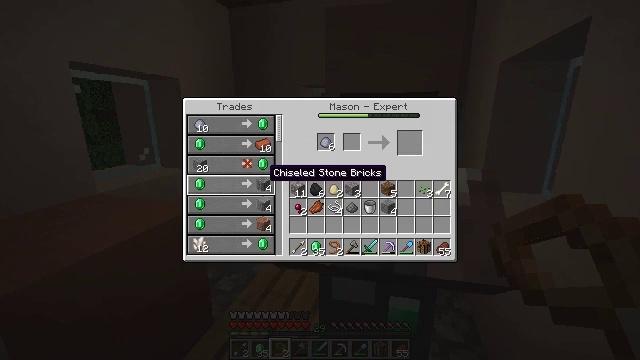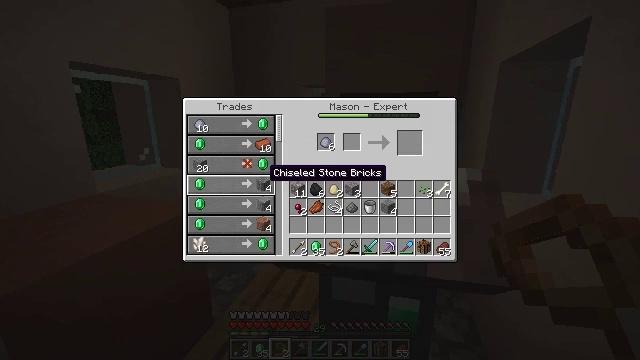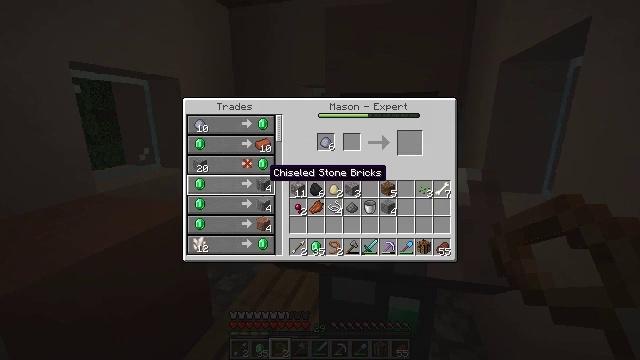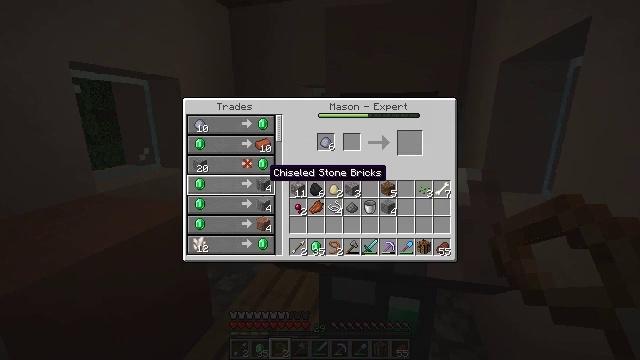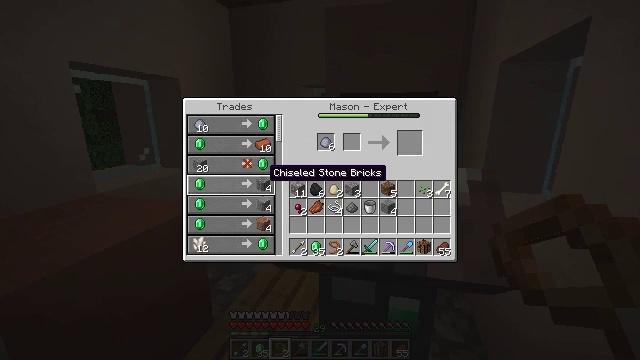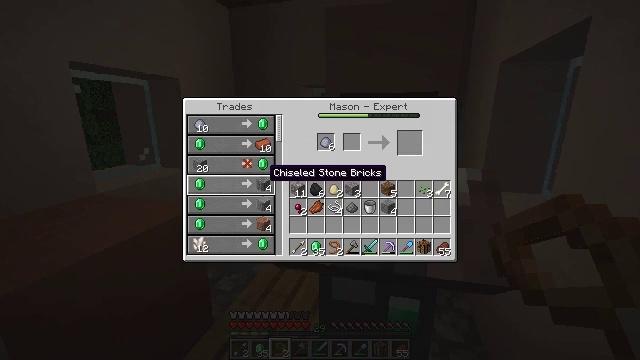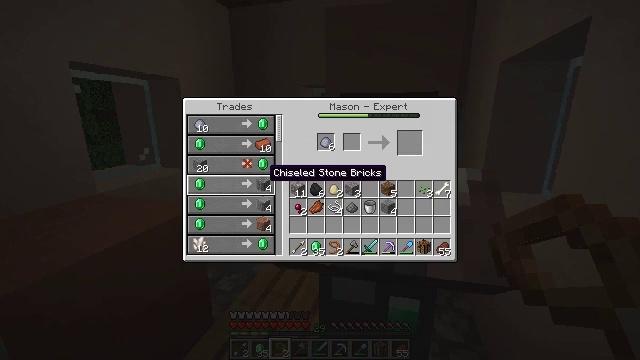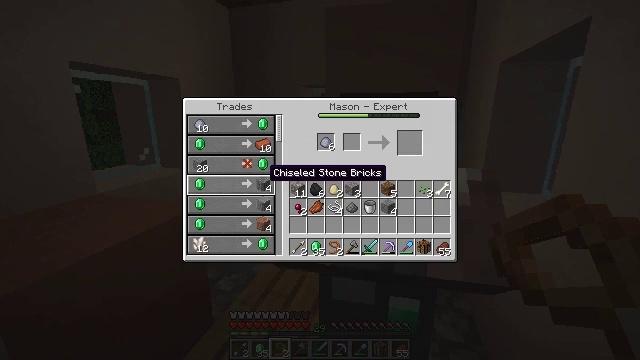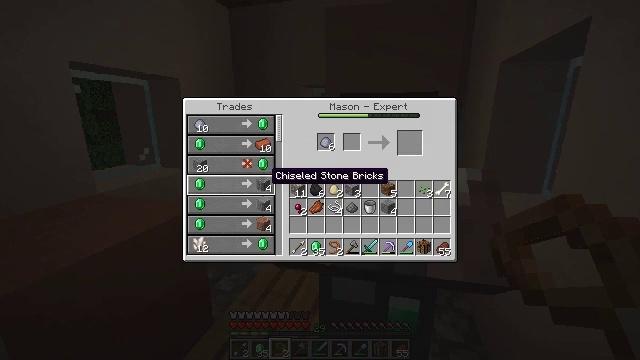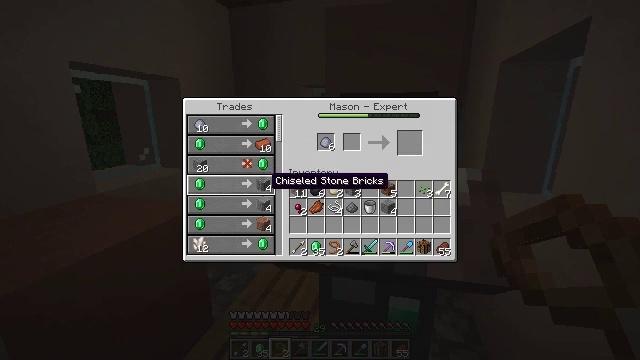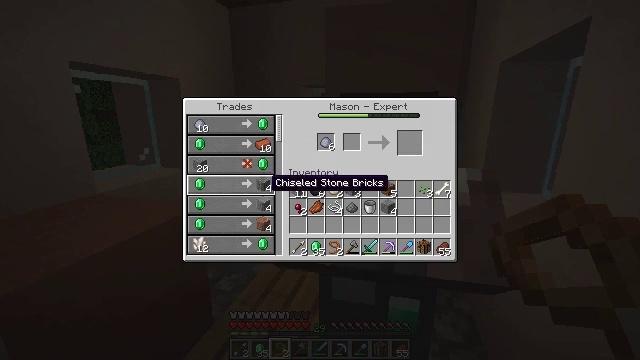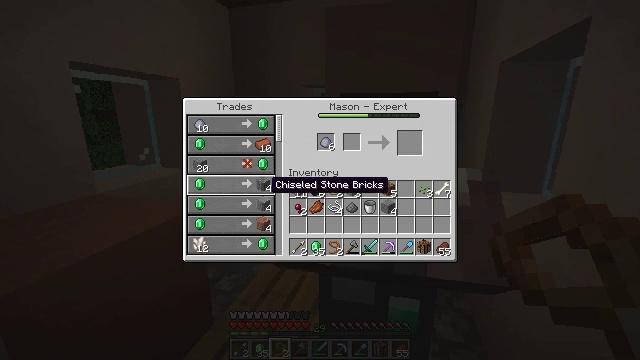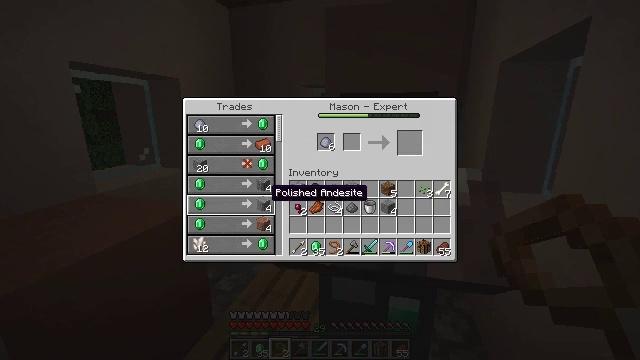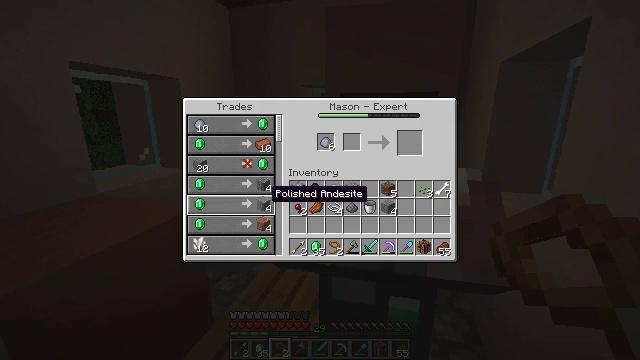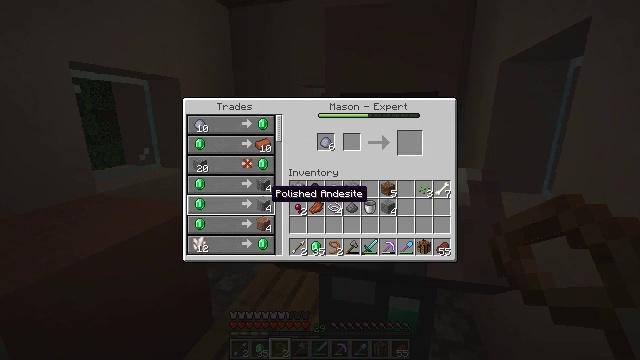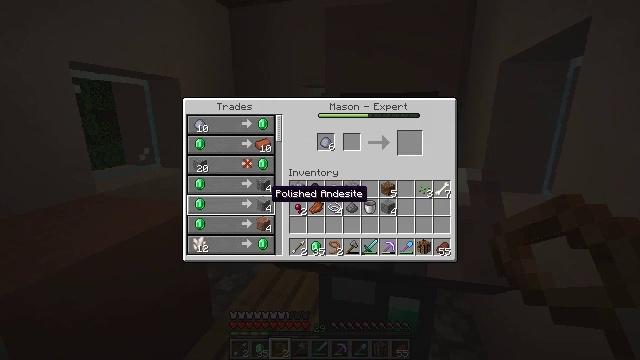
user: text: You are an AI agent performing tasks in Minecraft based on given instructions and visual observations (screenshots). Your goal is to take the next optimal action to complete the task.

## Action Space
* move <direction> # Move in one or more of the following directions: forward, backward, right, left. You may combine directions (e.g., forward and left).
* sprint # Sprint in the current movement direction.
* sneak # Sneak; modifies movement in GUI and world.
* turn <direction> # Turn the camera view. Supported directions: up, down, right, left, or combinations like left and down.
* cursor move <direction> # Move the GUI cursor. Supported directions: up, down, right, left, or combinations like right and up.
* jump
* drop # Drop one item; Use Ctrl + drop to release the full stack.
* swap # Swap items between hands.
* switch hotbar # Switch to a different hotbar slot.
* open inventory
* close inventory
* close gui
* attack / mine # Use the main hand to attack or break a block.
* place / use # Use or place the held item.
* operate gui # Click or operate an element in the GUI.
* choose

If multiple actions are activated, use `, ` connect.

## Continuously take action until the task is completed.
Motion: motion action
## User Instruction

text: Smelt red glazed terracotta from red terracotta.
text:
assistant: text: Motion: no_op
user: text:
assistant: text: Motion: no_op
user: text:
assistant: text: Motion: no_op
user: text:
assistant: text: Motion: no_op
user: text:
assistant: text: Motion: no_op
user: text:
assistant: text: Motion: no_op
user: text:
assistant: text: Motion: no_op
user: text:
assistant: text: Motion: no_op
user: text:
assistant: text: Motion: no_op
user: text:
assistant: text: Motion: no_op
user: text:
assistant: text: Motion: no_op
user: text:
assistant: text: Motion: cursor move down
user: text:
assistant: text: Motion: no_op
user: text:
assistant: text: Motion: no_op
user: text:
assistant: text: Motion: no_op
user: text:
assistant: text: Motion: no_op
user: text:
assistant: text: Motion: no_op
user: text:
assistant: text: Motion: no_op
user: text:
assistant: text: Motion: no_op
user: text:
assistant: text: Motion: no_op
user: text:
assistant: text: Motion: no_op
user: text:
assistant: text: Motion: no_op
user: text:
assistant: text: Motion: no_op
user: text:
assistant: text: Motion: no_op
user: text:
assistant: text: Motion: no_op
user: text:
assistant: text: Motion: no_op
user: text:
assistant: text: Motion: no_op
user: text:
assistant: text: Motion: no_op
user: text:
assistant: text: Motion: no_op
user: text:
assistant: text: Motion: no_op